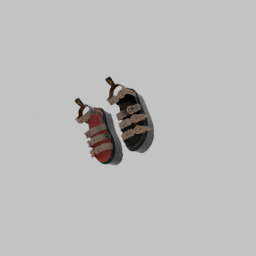
Label: people